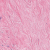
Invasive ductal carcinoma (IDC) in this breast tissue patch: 0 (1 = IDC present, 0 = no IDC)